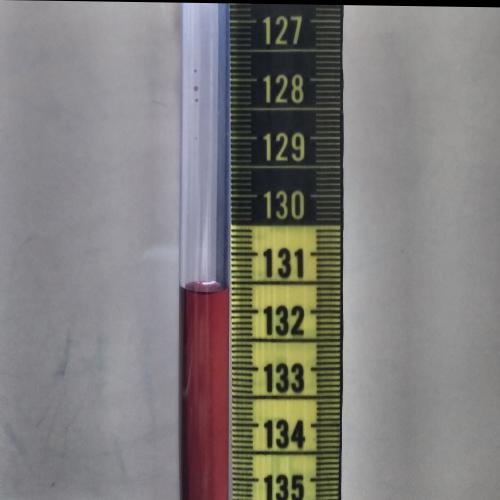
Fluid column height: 131.7 cm